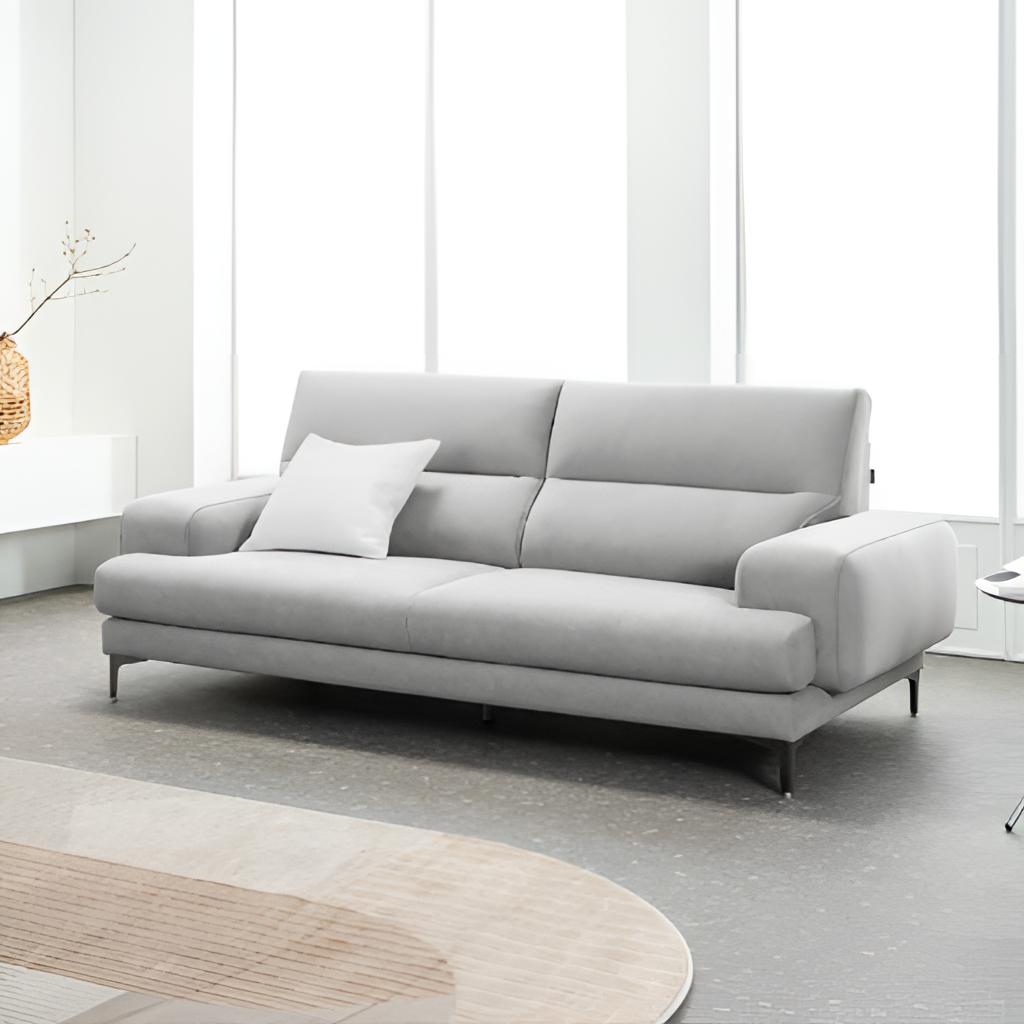
gray fabric sofa, living room, gray carpet flooring, with plain pattern, paint wallpaper, with solid pattern, modern